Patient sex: M
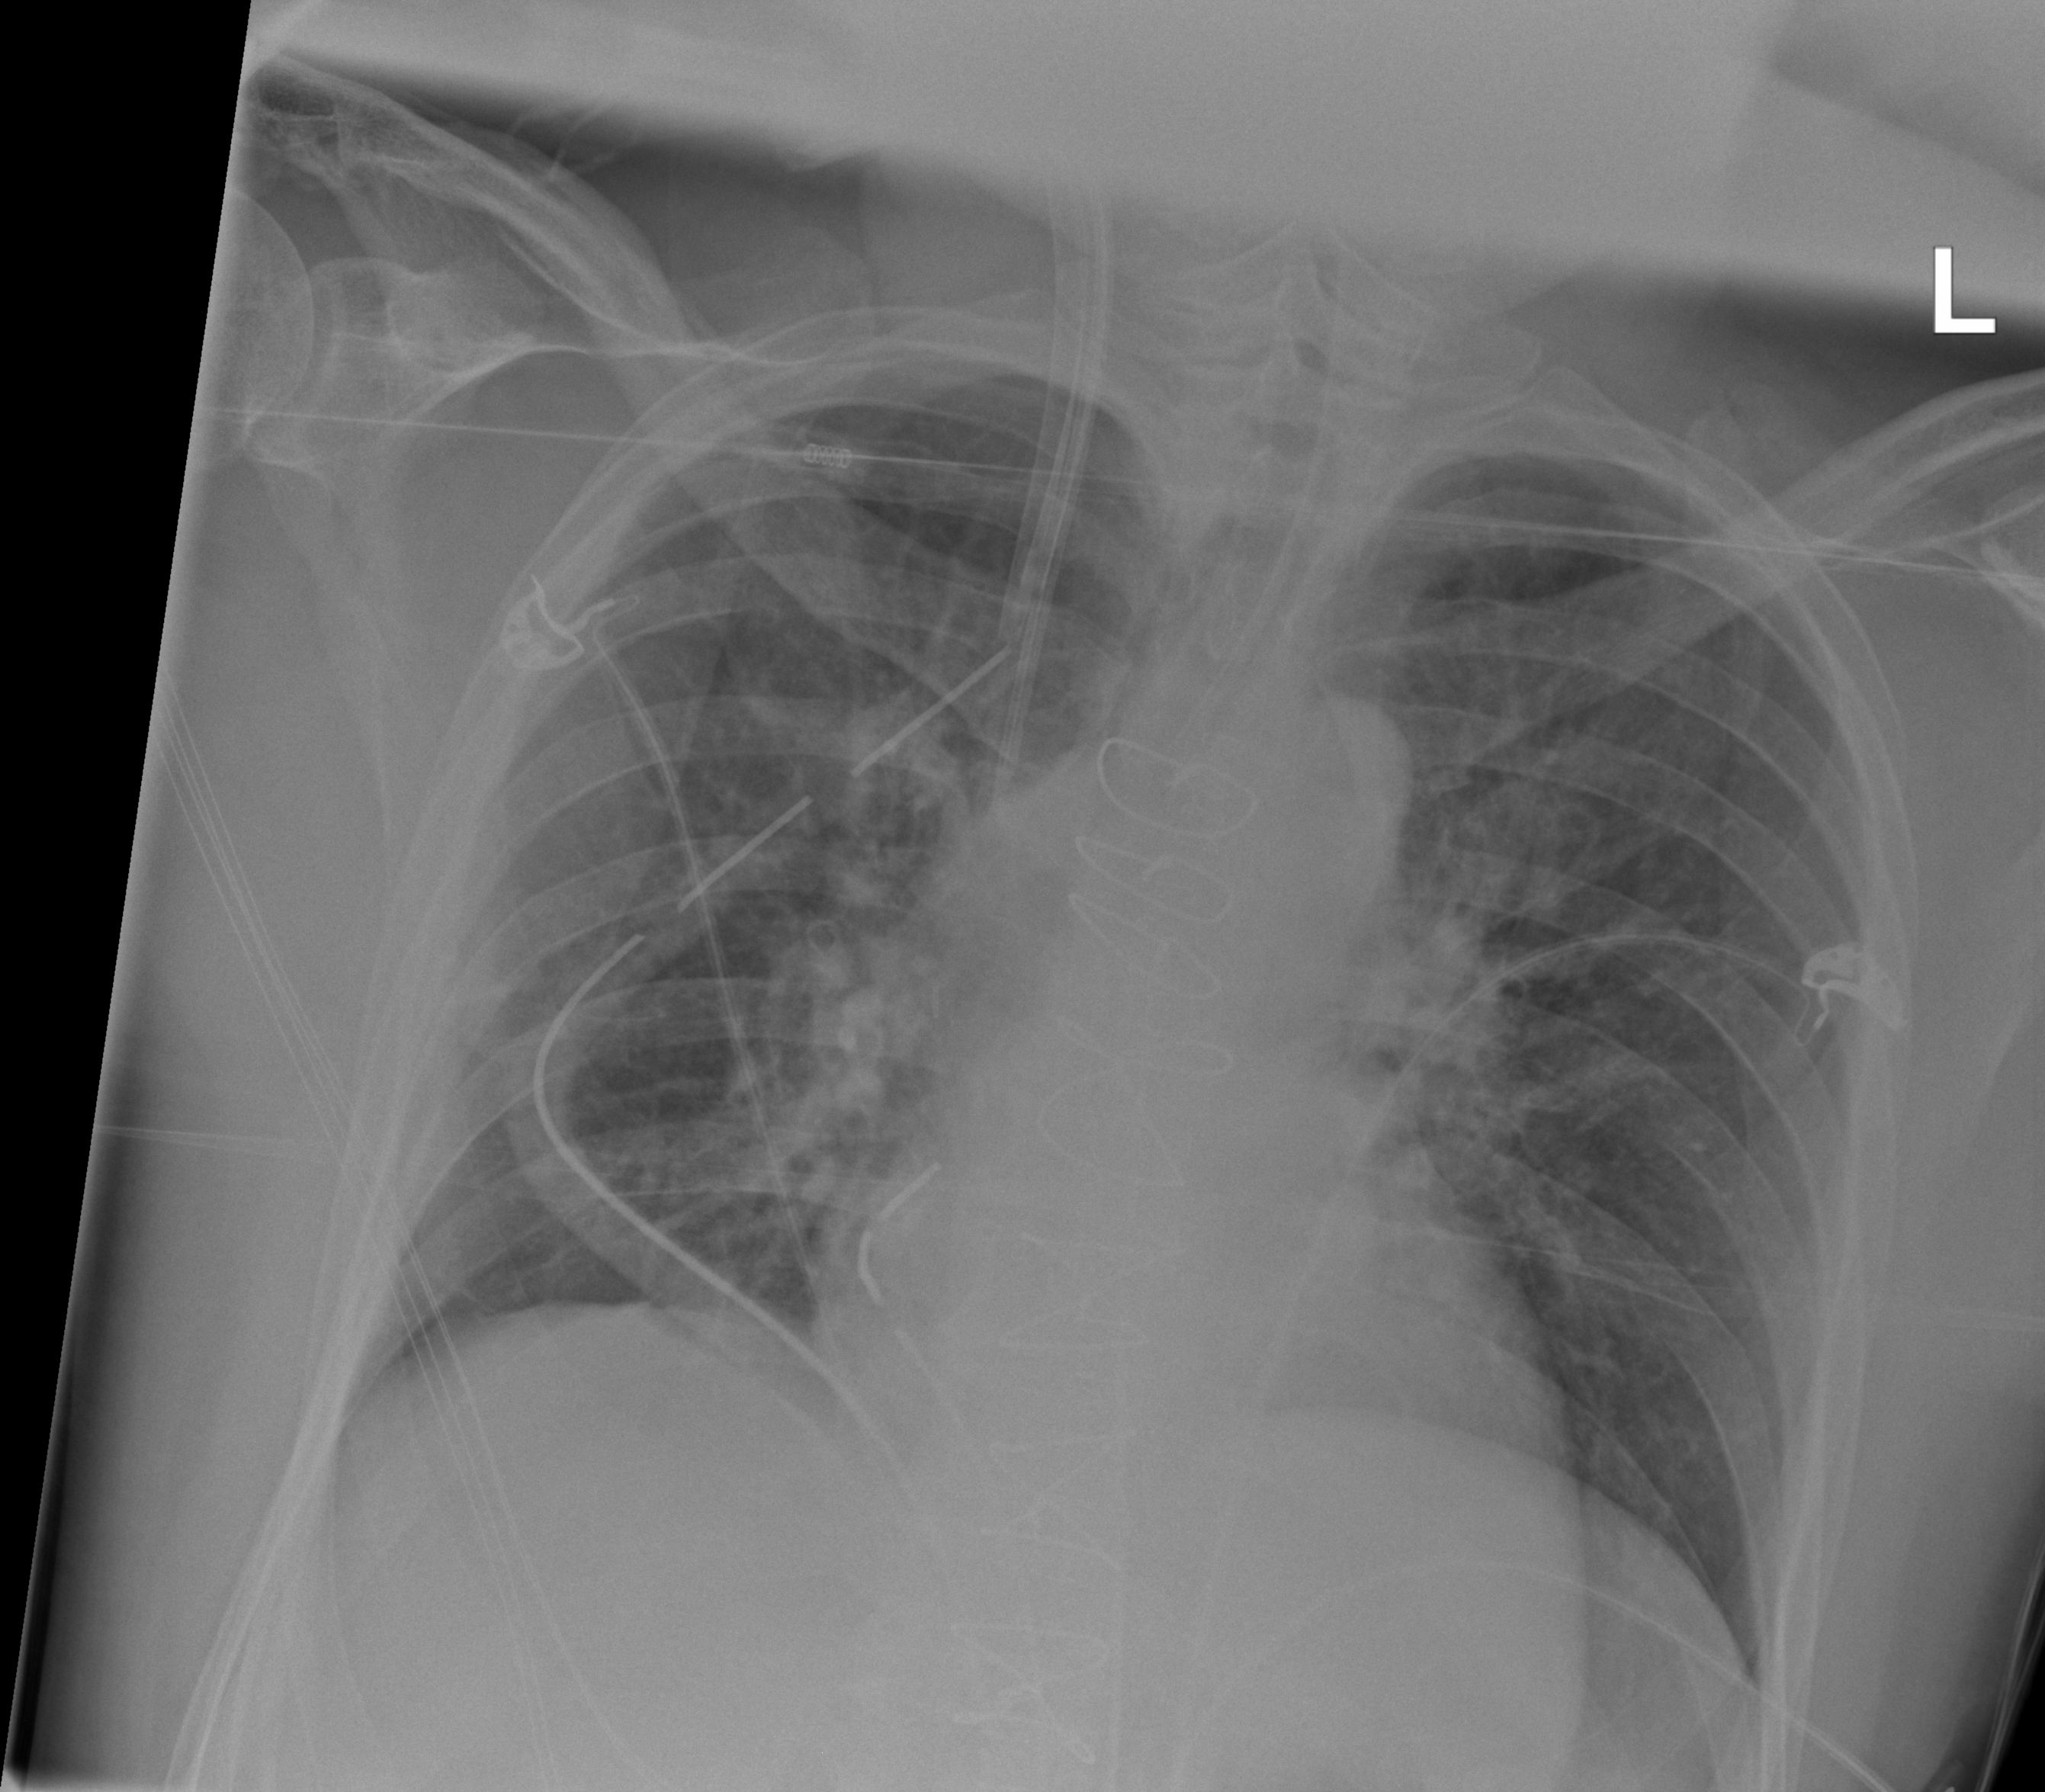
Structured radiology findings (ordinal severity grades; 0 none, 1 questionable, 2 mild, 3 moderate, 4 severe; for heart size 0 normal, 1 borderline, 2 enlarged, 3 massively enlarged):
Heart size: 0
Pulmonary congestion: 0
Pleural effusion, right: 0
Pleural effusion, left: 0
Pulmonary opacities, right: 0
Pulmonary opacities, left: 0
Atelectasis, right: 0
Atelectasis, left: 0